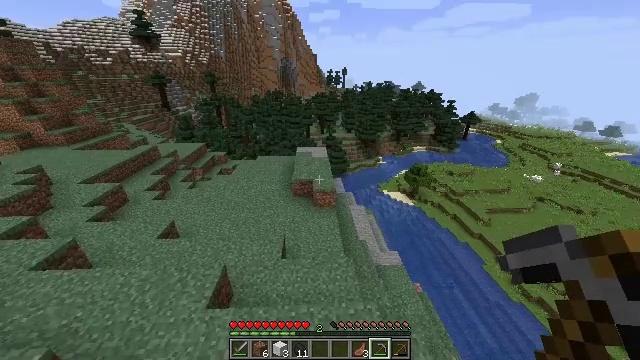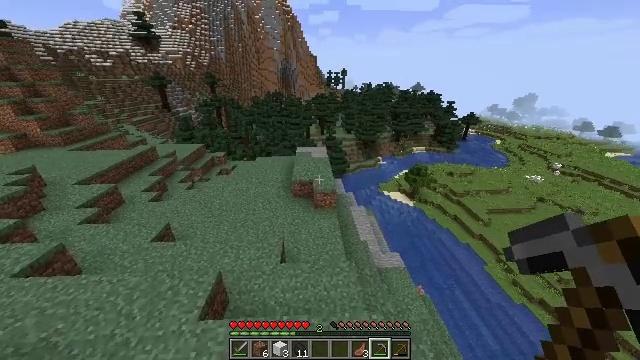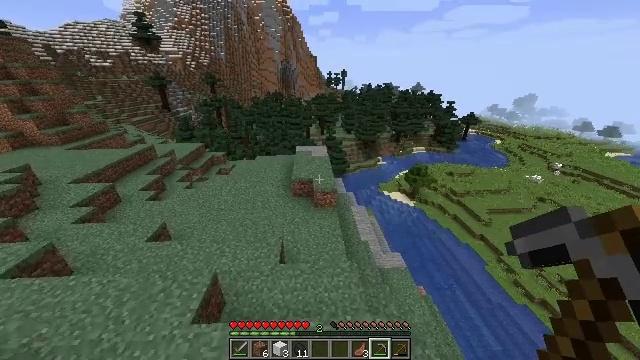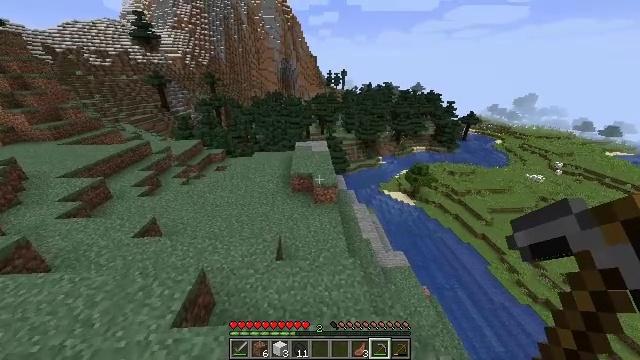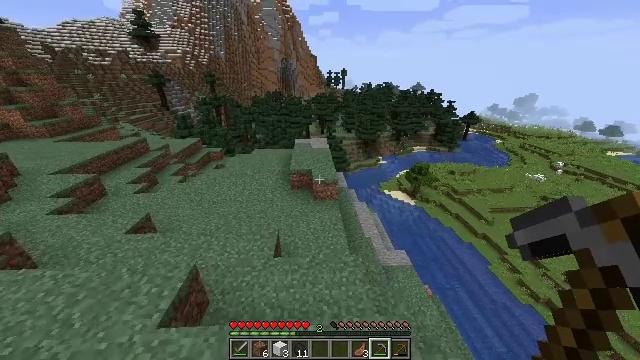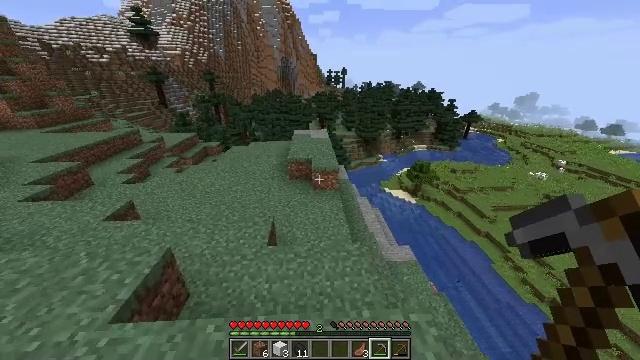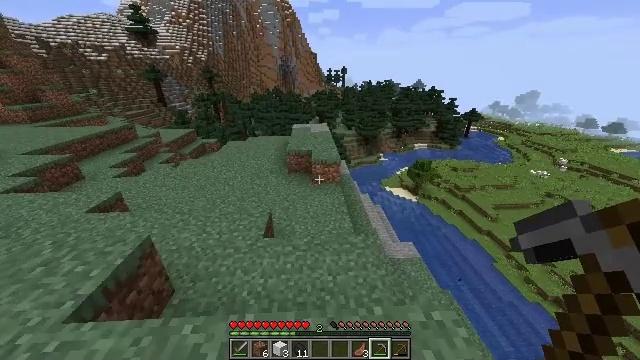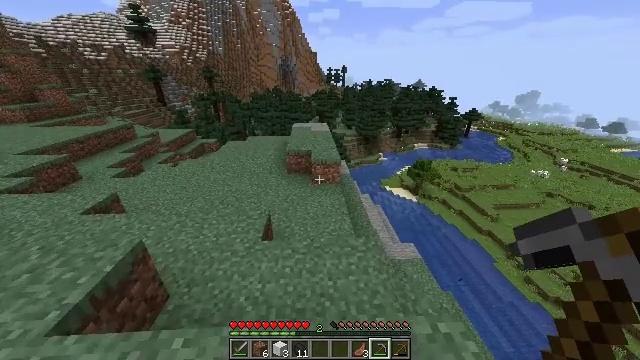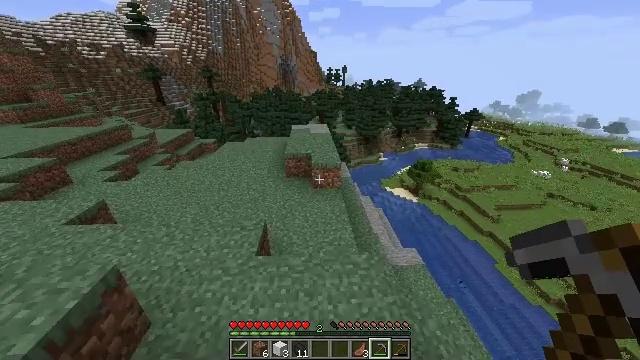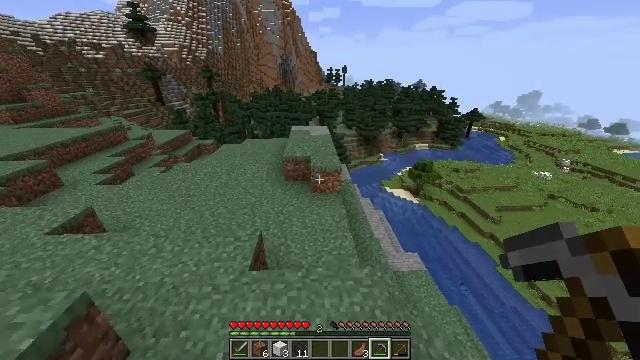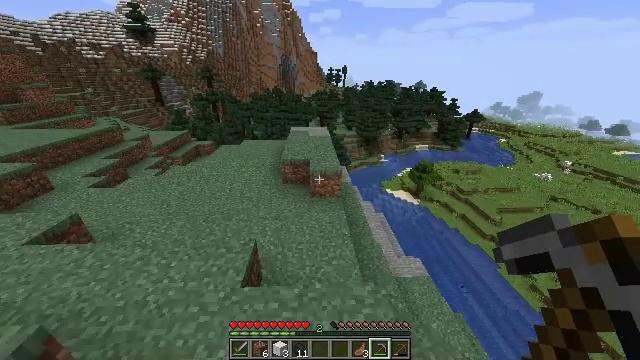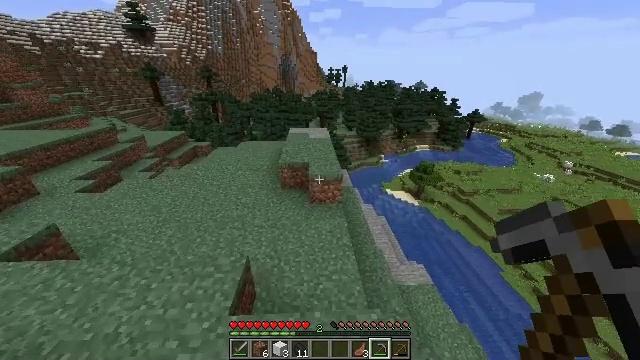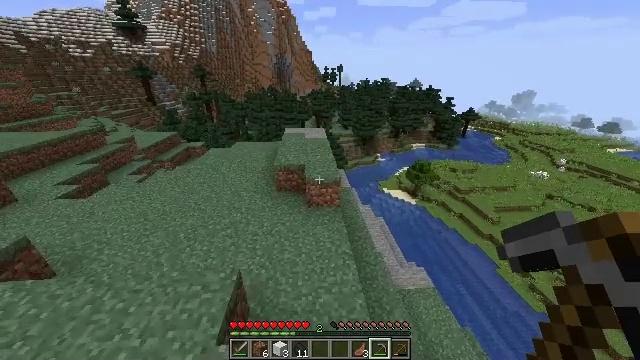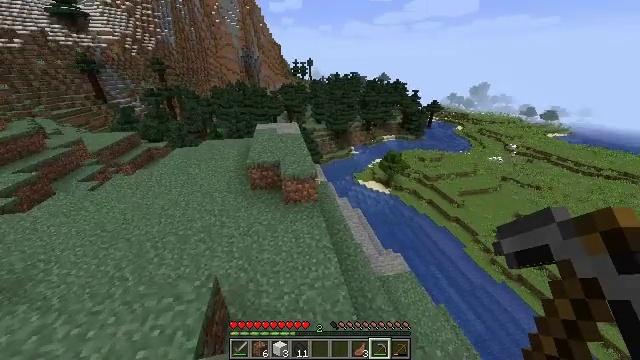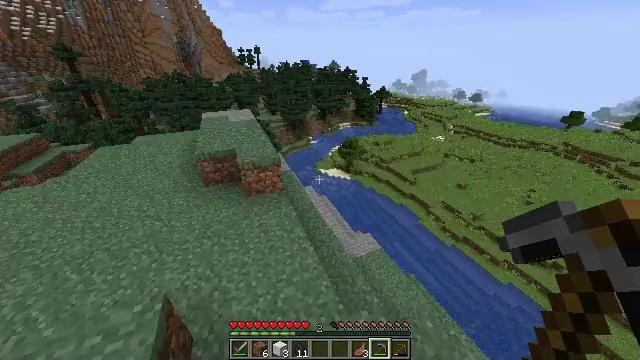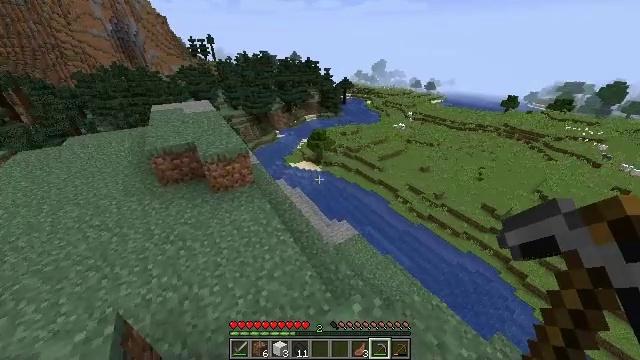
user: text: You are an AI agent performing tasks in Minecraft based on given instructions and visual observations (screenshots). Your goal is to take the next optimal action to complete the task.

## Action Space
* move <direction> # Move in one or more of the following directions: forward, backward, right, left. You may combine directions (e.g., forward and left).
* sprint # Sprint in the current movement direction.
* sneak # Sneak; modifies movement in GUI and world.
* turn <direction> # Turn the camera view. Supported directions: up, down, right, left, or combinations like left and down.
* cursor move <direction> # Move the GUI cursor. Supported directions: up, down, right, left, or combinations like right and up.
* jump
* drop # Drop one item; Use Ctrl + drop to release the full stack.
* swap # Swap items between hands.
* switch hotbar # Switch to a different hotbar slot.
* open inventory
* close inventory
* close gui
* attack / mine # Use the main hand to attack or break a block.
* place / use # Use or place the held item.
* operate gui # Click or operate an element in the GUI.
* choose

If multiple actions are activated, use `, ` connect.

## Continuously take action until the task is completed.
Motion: motion action
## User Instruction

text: Kill aquatic mobs.
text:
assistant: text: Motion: move forward
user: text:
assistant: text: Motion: move forward
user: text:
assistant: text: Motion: move forward
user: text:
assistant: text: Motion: move forward
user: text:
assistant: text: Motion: move forward
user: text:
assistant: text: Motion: move forward
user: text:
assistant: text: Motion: move forward
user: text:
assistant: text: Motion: move forward
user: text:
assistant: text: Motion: move forward
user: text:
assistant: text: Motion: move forward
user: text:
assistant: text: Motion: move forward
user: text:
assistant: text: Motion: move forward, turn right
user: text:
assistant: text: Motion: move forward and move left, turn right and down
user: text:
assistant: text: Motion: move forward and move left, turn right and down
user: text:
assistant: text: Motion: move forward and move left, turn right and down
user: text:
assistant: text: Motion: move forward and move left, turn right
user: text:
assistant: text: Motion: move forward and move left
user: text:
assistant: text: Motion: move forward and move left
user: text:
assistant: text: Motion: move forward and move left
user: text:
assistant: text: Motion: move forward and move left
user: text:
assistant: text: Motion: move forward and move left
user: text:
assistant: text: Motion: move forward and move left
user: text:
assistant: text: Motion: move forward and move left
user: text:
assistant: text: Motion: move forward and move left
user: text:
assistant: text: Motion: move forward and move left
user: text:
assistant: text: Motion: move forward and move left
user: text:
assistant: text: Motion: move forward and move left
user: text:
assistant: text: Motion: move forward and move left
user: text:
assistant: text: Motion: move forward and move left
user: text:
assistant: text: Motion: move forward and move left